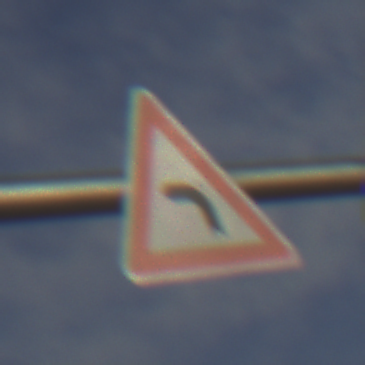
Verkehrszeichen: KurveLinks
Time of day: MorningAfternoon
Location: Outdoor (Suburban)
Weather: PartlyCloudy
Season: NotSpecified
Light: Natural